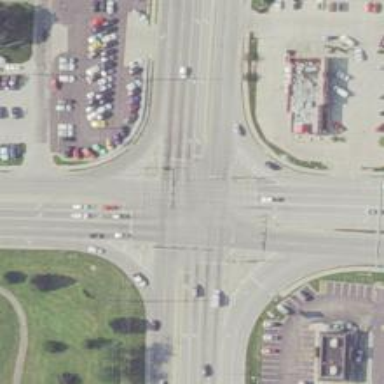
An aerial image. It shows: Crossing on the road with line markings.